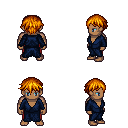
a pixel art fantasy rpg character, male body template, human, dark skin, blue robe, red pants, dark blonde short bangs hairstyle, four views (front, back, left, right), 2x2 character sprite sheet, small pixel art, hard edges, no anti-aliasing